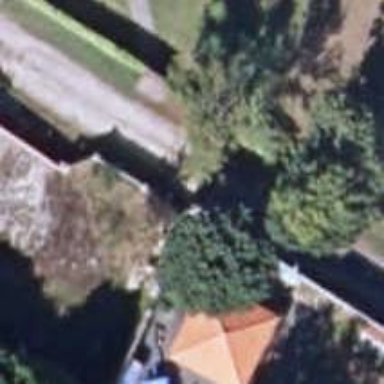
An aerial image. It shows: Fence.